Question: I'm trying to obtain unsampled data from the Google Analytics API, but for some reason it always comes out sampled. Even if I select only and . This is what I've tried on Google's Query Explorer:

What do I need to do to overcome this? Also, is there a way to see how much of the data is sampled (without having to log into the Google Analytics page...)?
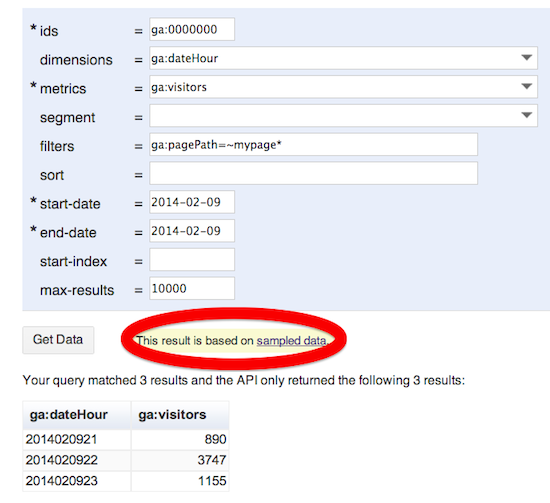
Answer: In your query you need to supply a <URL>
'''
samplingLevel=DEFAULT Optional.
Use this parameter to set the sampling level (i.e. the number of visits used to
calculate the result) for a reporting query. The allowed values are consistent with
the web interface and include:
*DEFAULT -- Returns response with a sample size that balances speed and accuracy.
*FASTER -- Returns a fast response with a smaller sample size.
*HIGHER_PRECISION -- Returns a more accurate response using a large sample size,
but this may result in the response being slower.
If not supplied, the DEFAULT sampling level will be used.
'''
You haven't stated which language you are using so your going to have to check the Library for that language and figure out how to send it.
---
Update: trying to help with code. I haven't tested this, but my guess is you would add it to as an optional parameter. Let me know if it doesn't work and i will see if i can get it working.
'''
$optParams = array(
'dimensions' => 'ga:dateHour,ga:hour',
'filters' => 'ga:pagePath=~'.$pagelink.'*',
'max-results' => 1,
'sort' => 'ga:dateHour',
'samplingLevel' => 'HIGHER_PRECISION' );
$results_starttime = $connect->data_ga->get( 'ga:' . $signedupuser["google id"],
$startdate_analysed,
$enddate_analysed,
'ga:uniquePageviews', $optParams );
'''
---
Update2: Make sure you downloaded the lib from GitHub <URL> i checked and Analytics.php from there does have code to support samplingLevel.
---
Update 3 Your getting the old version of the lib get the one from GitHub check link above.
<URL>
> Status:The beta release of the next major revision (1.0.1-beta) of the
library is available, please migrate when possible. The newer version
is published on GitHub. All new development, and issue tracking, will
occur on Github.